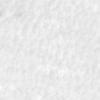
Label: no_change